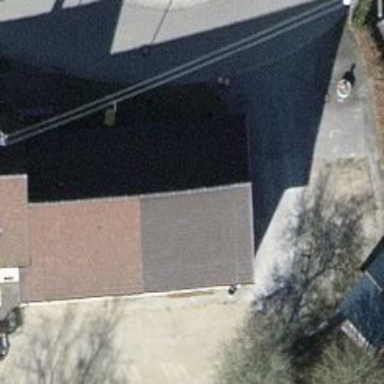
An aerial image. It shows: Community center building.